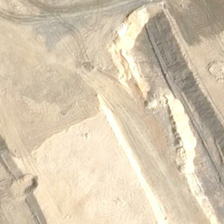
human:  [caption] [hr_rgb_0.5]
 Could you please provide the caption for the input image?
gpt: it is a piece of yellow bareland .

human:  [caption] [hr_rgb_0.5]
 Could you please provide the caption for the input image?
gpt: it is a piece of yellow bareland .

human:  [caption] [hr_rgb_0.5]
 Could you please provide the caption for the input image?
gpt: it is a piece of yellow bareland .

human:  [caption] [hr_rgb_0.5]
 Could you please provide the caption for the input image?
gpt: it is a piece of yellow bareland .

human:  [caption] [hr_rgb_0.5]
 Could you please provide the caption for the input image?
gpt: it is a piece of yellow bareland .